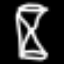
Label: hourglass